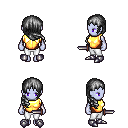
a pixel art fantasy rpg character, female body template, dark elf, purple skin, gold chest armor, white pants, gray right-swept hairstyle, metal boots, dagger, four views (front, back, left, right), 2x2 character sprite sheet, small pixel art, hard edges, no anti-aliasing